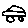
Label: car